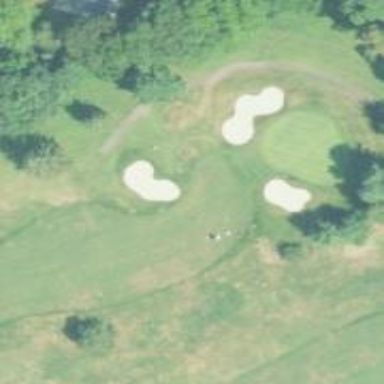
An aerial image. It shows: View of golf hole.